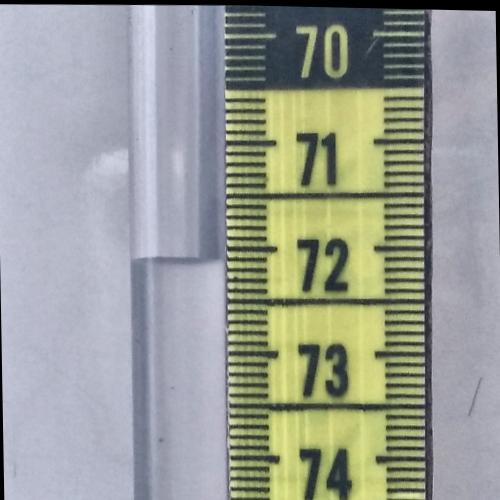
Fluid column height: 72.1 cm